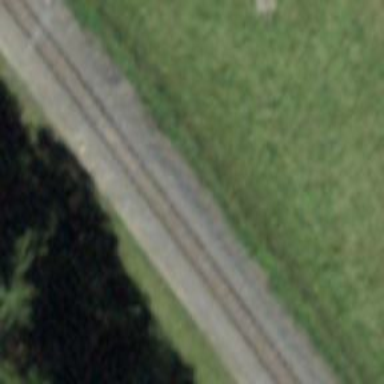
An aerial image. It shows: Narrow-gauge railway track with one electrified contact line.